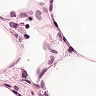
Metastatic tissue present: no